Question: I intend to have a clickable text with sliding animation. I currently have this:
'expand-collapse.js'
'''
$(document).ready(function() {
$(".content").hide();
$(".heading").click(function() {
var header = $(this);
header.next(".content").slideToggle(250);
});
});
'''
'''
<head>
<style>
.heading {
cursor: pointer;
font-weight: bold;
}
</style>
<script src="js/jquery-1.11.1.min.js"></script>
<script src="js/expand-collapse.js"></script>
</head>
<body>
<div class="heading">VIEW SEAT MAP (EXPAND / COLLAPSE)</div>
<img class="content" src="images/seatmap.png" width="500" height="300" alt="seatmap">
</body>
'''

So far, it expands and collapses as it should, but instead of having a static text that says
all the time, I prefer it to say
accordingly, with only the 'EXPAND' and 'COLLAPSE' text being clickable like an '<a href>' (as opposed to the entire heading div). I am very new to JS.
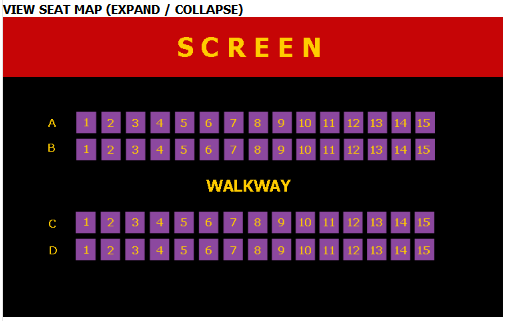
Answer: Add an 'a' to heading:
'''
<div class="heading">VIEW SEAT MAP <a class="slide-toggle">EXPAND</a></div>
'''
Handle the click event of the new 'a' and set the text accordingly:
'''
$(document).ready(function() {
$(".content").hide();
$(".slide-toggle").click(function() {
$(this).parent().next(".content").slideToggle(250);
if($(this).text() == 'EXPAND')
{
$(this).text('COLLAPSE');
}
else
{
$(this).text('EXPAND');
}
});
});
'''
NOTE: I've kept this very simple for you and just incorporated the changes into what you already have. There may be better overall approaches and little bits of syntactic sugar (shorthand 'if' statements, for example) but I've kept it simple for now.